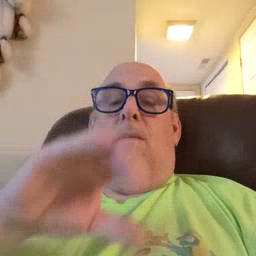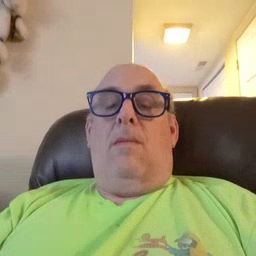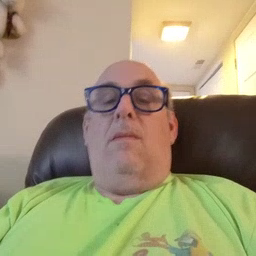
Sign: chocolate